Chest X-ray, AP view. Patient: 15 years old, sex F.
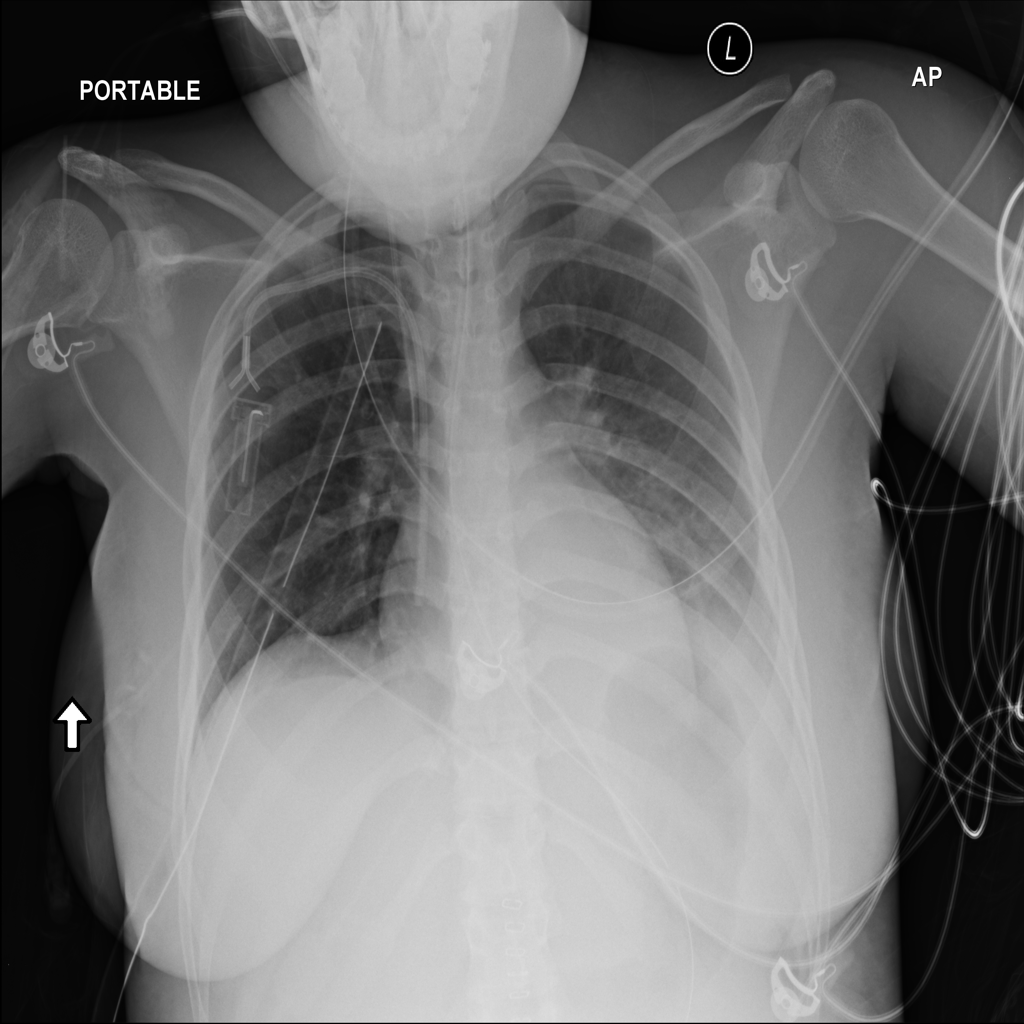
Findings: Effusion